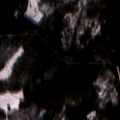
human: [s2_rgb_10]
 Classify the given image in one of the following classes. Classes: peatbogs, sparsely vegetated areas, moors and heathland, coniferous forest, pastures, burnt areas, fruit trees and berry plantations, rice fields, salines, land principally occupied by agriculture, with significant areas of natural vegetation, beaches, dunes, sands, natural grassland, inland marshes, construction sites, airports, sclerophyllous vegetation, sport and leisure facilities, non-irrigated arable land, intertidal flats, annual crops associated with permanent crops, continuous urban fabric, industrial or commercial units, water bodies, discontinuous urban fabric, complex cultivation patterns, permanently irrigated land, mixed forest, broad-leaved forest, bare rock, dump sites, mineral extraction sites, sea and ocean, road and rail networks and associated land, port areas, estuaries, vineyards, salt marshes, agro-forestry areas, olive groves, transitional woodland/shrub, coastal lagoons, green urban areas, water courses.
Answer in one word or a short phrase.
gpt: coniferous forest, mixed forest, transitional woodland/shrub